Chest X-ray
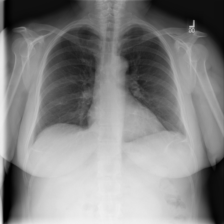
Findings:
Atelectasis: positive
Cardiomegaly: negative
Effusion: negative
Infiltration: negative
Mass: negative
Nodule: negative
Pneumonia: negative
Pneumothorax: negative
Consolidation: negative
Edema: negative
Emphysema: negative
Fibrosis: negative
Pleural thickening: negative
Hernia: negative